Interaction volume radius: 5 \u00c5
Interaction volume height: 35 \u00c5
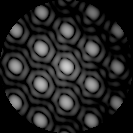
Disorder parameter: 0.008995